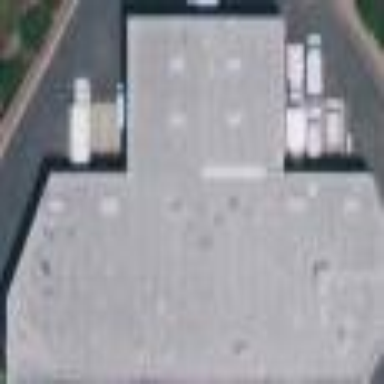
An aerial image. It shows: Industrial building.